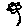
Label: flower